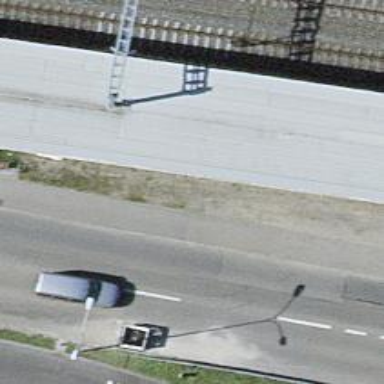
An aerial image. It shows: Footway with ramp.